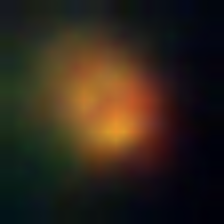
Taxon: NanoPlankton
Group: Other